九年级 · 解析几何
如图, 矩形 $A B C D$ 的两边长 $A B=18 \mathrm{~cm}, B C=4 \mathrm{~cm}$, 点 $M 、 N$ 分别从 $A 、 B$ 同时出发. $M$ 在边 $A B$ 上沿 $A B$ 方向以每秒 $2 \mathrm{~cm}$ 的速度匀速运动, $N$ 在边 $B C$ 上沿 $B C$ 方向以每秒 $1 \mathrm{~cm}$ 的速度的匀速运动, 当 $N$ 到达 $C$ 点时, $M 、 N$ 停止运动. 当运动时间 $t=$ $\qquad$秒时, $\triangle M B N$ 的面积最大, 最大值为 $\qquad$ $\mathrm{cm}^{2}$.


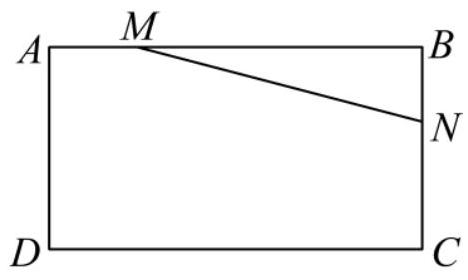
答案:  420

解析:  $B M=18-2 t, B N=t$, 根据 $S_{\triangle M B N}=\frac{1}{2} B M \cdot B N=-\left(t-\frac{9}{2}\right)^{2}+\frac{81}{4}$, 结合 $0 \leq t \leq 4$ 得出
当 $t=4$ 时, $\triangle M B N$ 的面积最大, 且最大值为 $S_{\triangle M B N}=-\left(4-\frac{9}{2}\right)^{2}+\frac{81}{4}=20\left(\mathrm{~cm}^{2}\right)$.

【详解】解: $\because N$ 在边 $B C$ 上沿 $B C$ 方向以每秒 $1 \mathrm{~cm}$ 的速度的匀速运动, 当 $N$ 到达 $C$ 点时, $M 、 N$ 停止运动,

$\therefore 0 \leq t \leq 4$,

$\because M$ 在边 $A B$ 上沿 $A B$ 方向以每秒 $2 \mathrm{~cm}$ 的速度匀速运动, $N$ 在边 $B C$ 上沿 $B C$ 方向以每秒 $1 \mathrm{~cm}$的速度的匀速运动,

$\therefore B M=18-2 t, \quad B N=t$,

$\therefore S_{\triangle M B N}=\frac{1}{2} B M \cdot B N$

$=\frac{1}{2} \times t(18-2 t)$

$=-t^{2}+9 t$

$=-\left(t-\frac{9}{2}\right)^{2}+\frac{81}{4}$,

$\therefore$ 当 $t=4$ 时, $\triangle M B N$ 的面积最大, 且最大值为:

$S_{\triangle M B N}=-\left(4-\frac{9}{2}\right)^{2}+\frac{81}{4}=20\left(\mathrm{~cm}^{2}\right)$.

故答案为: $4 ; 20$.

【点睛】本题主要考查了二次函数的综合应用, 解题的关键是根据题意得出

$S_{\triangle M B N}=-\left(t-\frac{9}{2}\right)^{2}+\frac{81}{4}$.